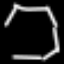
Label: octagon